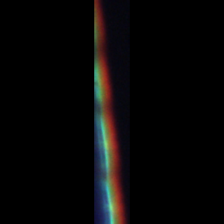
Taxon: Psuedo-nitzschia
Group: Diatoms